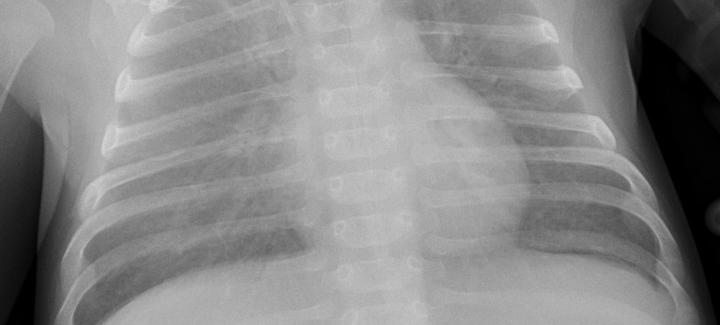
Diagnosis: PNEUMONIA